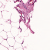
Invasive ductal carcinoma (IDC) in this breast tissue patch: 0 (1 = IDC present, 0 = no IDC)